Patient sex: F
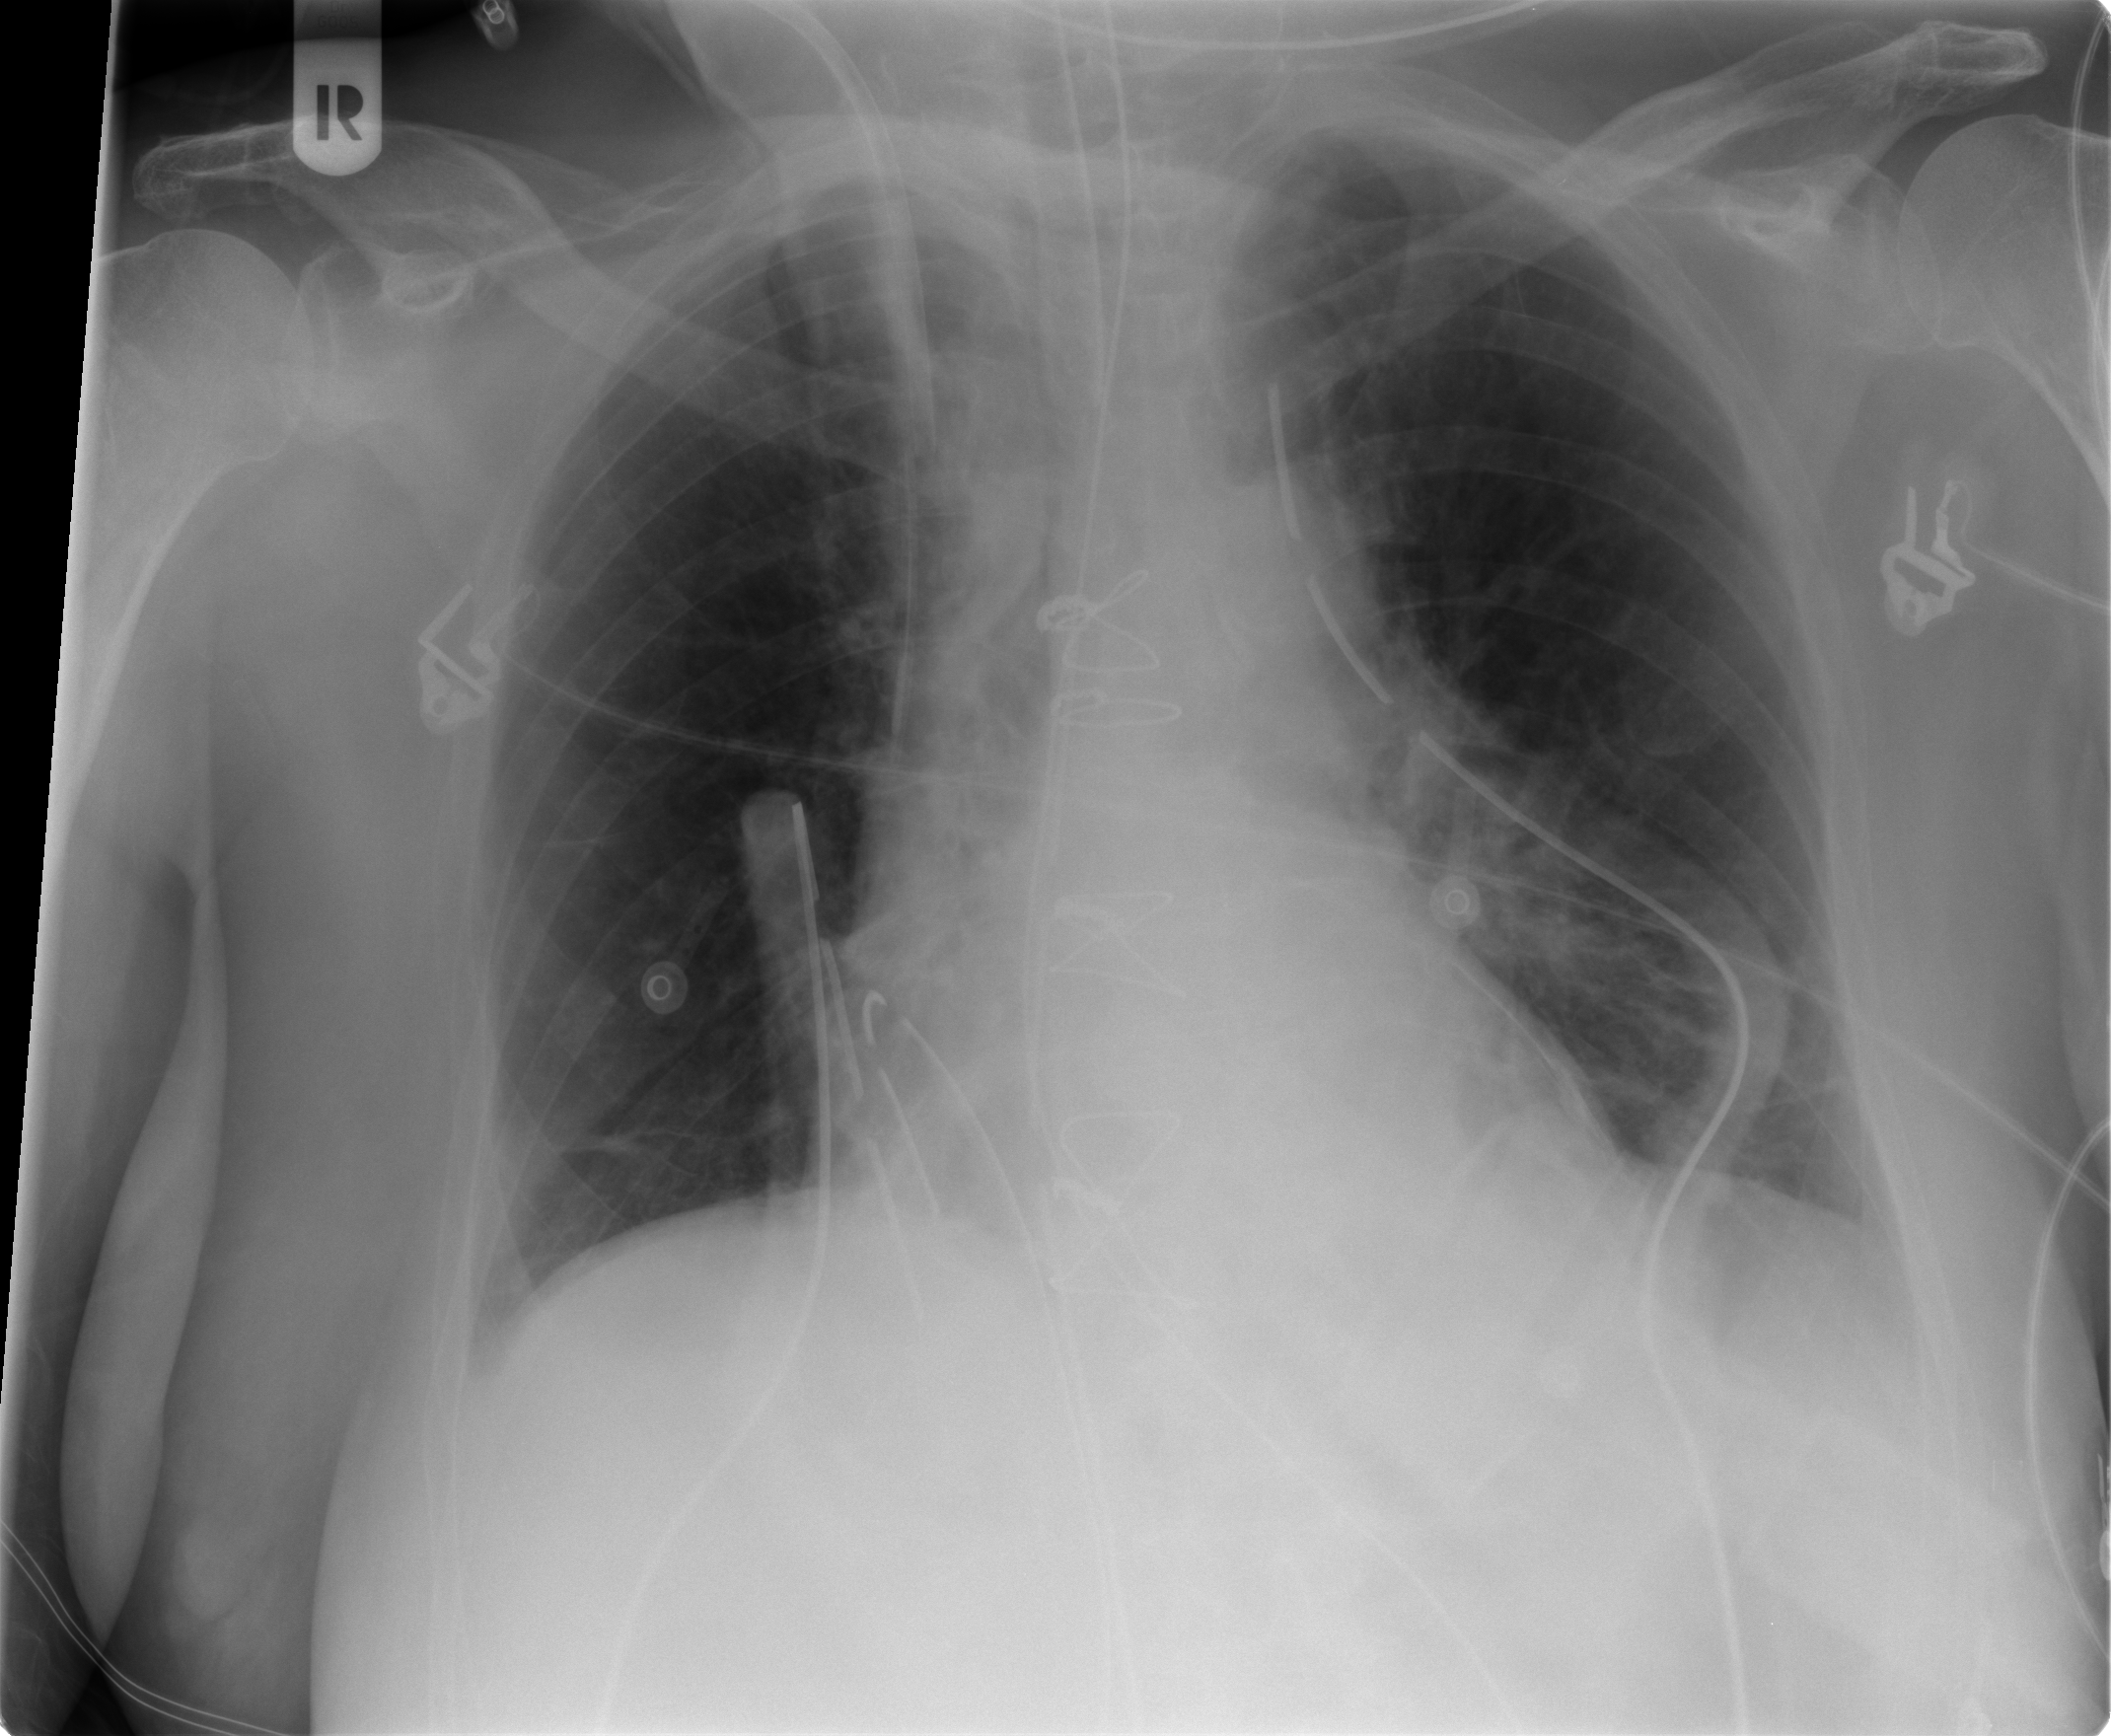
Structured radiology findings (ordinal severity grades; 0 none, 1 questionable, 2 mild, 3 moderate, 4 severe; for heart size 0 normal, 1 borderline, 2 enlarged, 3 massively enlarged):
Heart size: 0
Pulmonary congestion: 0
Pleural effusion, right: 1
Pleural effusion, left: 1
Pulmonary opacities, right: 0
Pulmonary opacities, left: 0
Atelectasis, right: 2
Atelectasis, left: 2